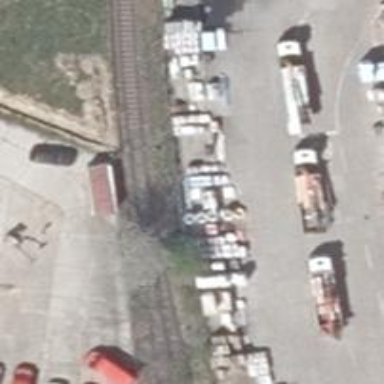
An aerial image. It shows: Railway switch.